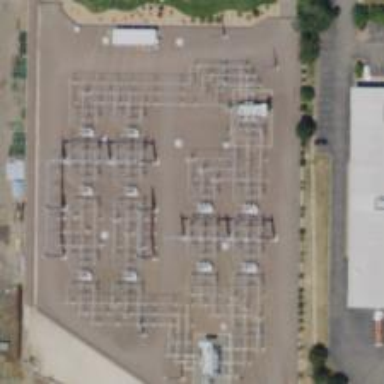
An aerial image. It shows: Switch used for power control.